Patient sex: M
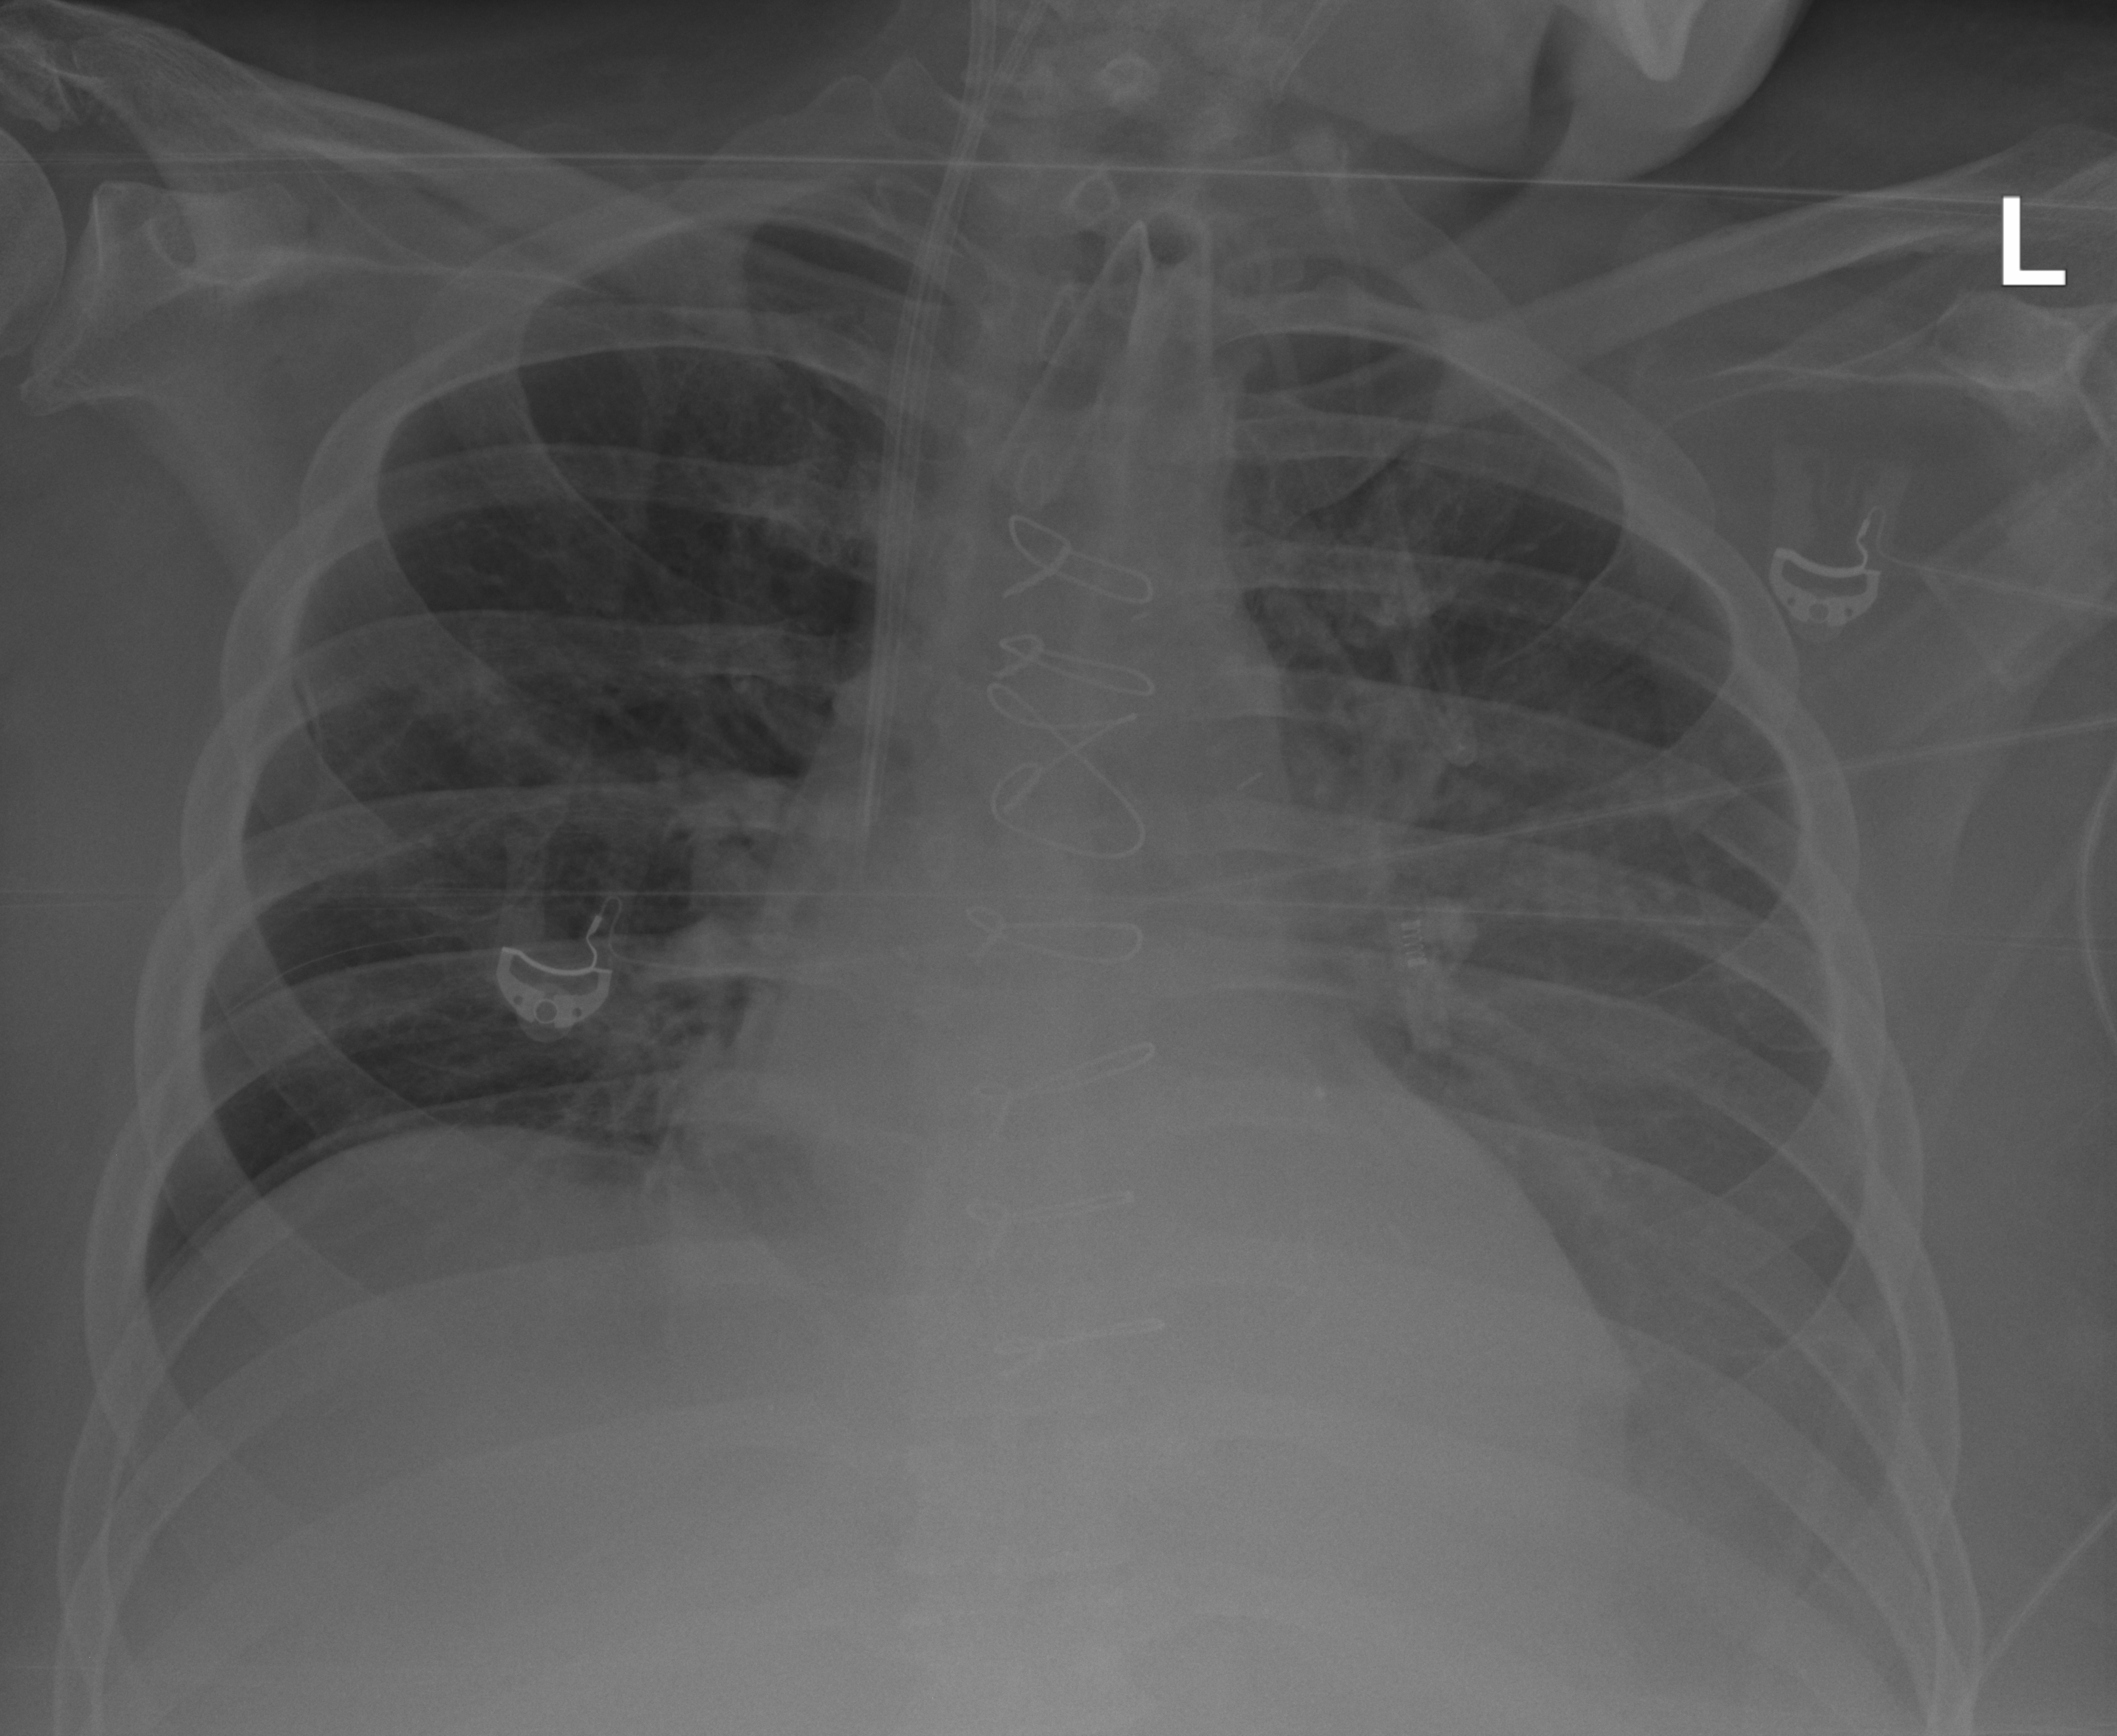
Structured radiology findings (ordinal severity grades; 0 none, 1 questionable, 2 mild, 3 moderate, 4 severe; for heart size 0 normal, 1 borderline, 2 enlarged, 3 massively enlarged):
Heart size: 0
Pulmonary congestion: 0
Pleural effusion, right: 0
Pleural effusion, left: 1
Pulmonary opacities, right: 0
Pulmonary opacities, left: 0
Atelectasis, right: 0
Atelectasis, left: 2